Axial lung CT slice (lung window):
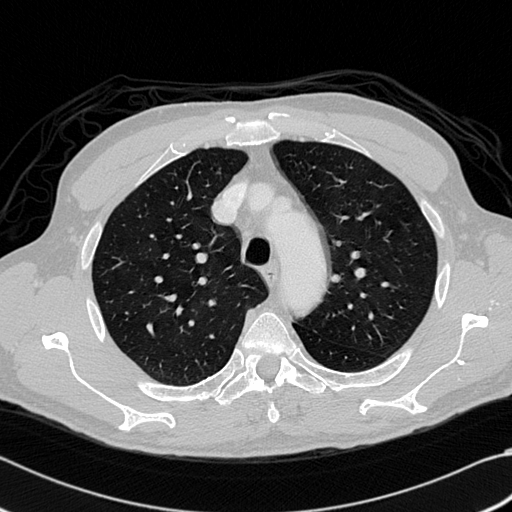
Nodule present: no